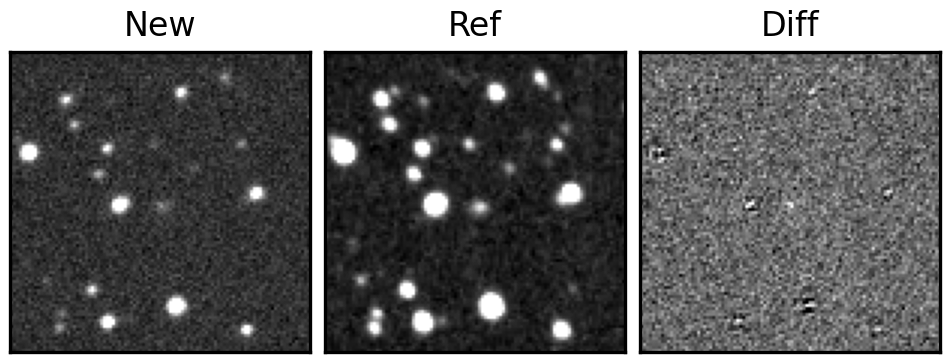
Label: real